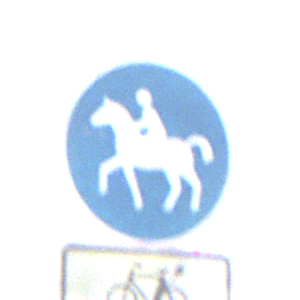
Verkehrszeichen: Reitweg
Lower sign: EinspurigeFahrzeugeFrei6
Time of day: Midday
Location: Outdoor (Nature)
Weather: PartlyCloudy
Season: NotSpecified
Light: Natural